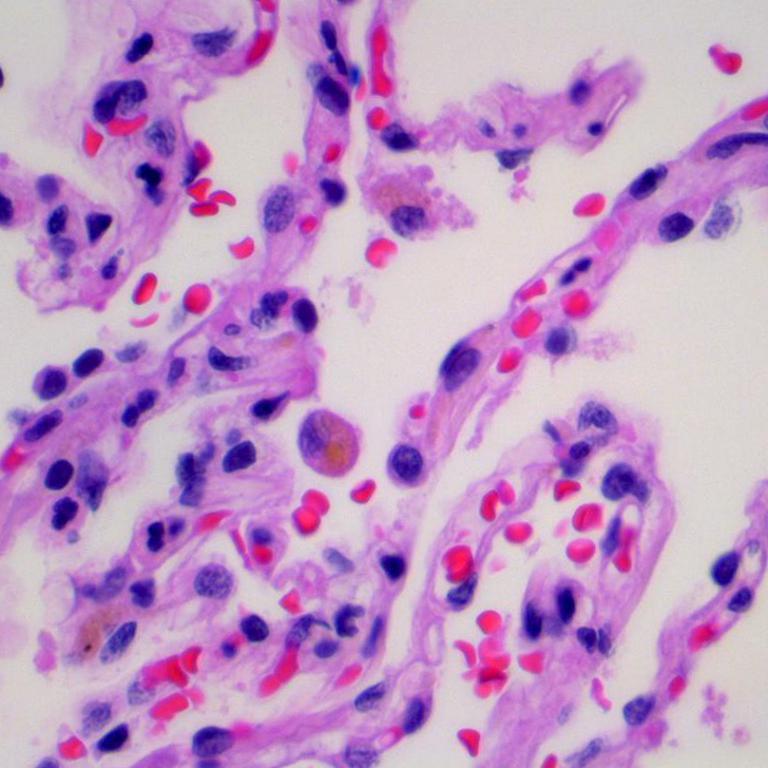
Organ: lung
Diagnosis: benign